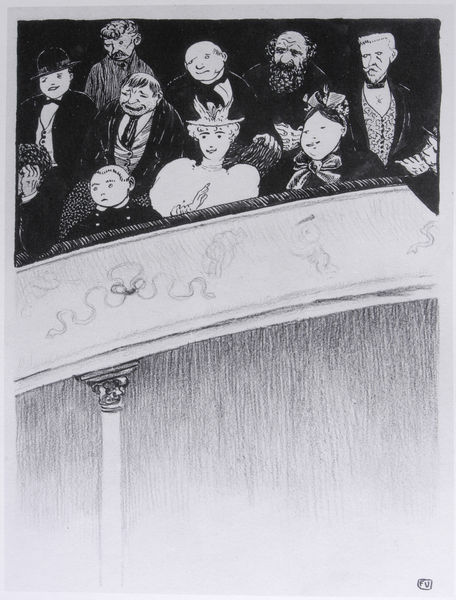
Titel: Dritter Rang
Künstler: Félix Vallotton
Institution: (Privatsammlung)
Schlagwörter: dunkel, gruppe, hand, kopf, mann, weiß, frauen, menschen, damen, frau, grau, hut, hüte, kleid, licht, mund, männer, schwarz, skizze, säule, zeichnung, blick, dame, gesellschaft, haube, herren, menge, ornament, schleife, anzug, anzüge, bart, gedränge, gesichter, hemd, jung, augen, band, blicke, gesicht, kleidung, signatur, brüstung, haare, mantel, kind, bühne, girlande, konzert, oper, publikum, theater, genre, balkon, lächeln, valloton, ballett, parkett, studie, zuschauer, fläche, mauer, grafik, kahl, linien, ausdruck, besucher, empore, loge, rang, vorführung, herrschaften, karikatur, langeweile, dick, krawatte, felix, glatze, ornamente, verzierung, manet, geländer, edel, junge, fein, fliege, weste, masche, freude, betrachter, galerie, schauspiel, melone, lachen, spiel, tusche, berlin, balustrade, druck, druckgraphik, lithographie, schwarz-weiss, initialen, schraffur, radierung, stich, lithografie, humor, karrikatur, satire, cartoon, zirkus, bürgertum, zille, bleistift, stempel, aufmerksamkeit, ausgehen, charikatur, damenhut, daumier, deumier, dicker mann, erheiterung, gekringel, gilette, grafik graphik, grinsen, honore daumier, hüze, kapitell, kartoon, komödie, kömödie, log, manege, ranke, städter, säulchen, säuler, tribühne, typen, variete, zilynderhut, kravatte, ereignis, milieustudie, kopfschmuck, spaß, fin de siecle, fau, applaus, erhöht, jude, thater, karikiert, klatschen, beifall, wilhelminisches zeitalter, volkskkunst, studietheater